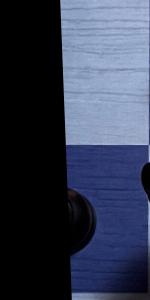
Label: Rook_Black